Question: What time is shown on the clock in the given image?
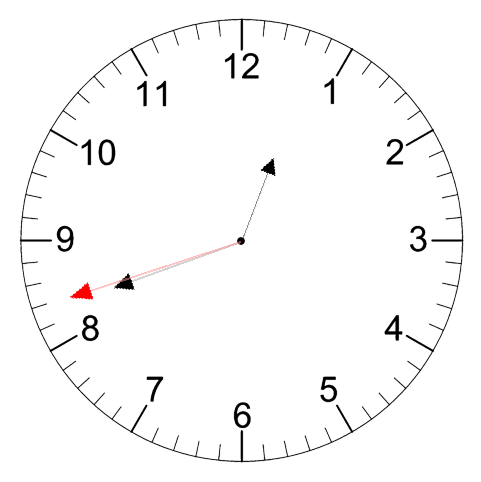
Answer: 12:41:42